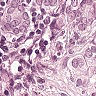
Metastatic tissue present: yes